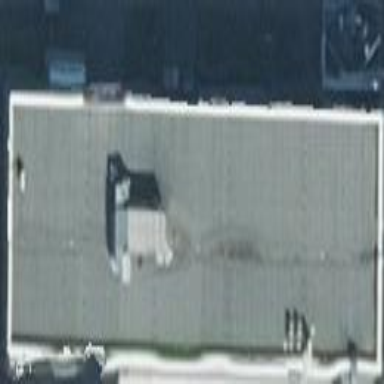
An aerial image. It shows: Industrial building.